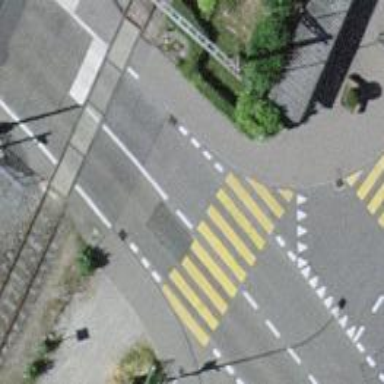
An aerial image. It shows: Uncontrolled zebra crossing with zebra markings.